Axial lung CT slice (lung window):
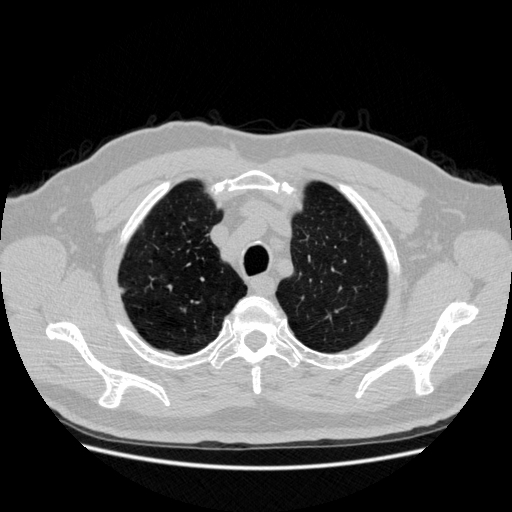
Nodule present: yes
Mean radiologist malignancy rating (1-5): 3.75